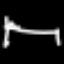
Label: bed